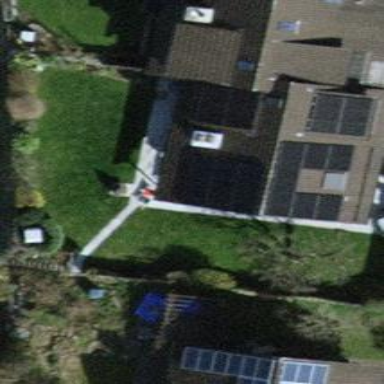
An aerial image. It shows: Solar power generator using photovoltaic panels.